Interaction volume radius: 10 \u00c5
Interaction volume height: 30 \u00c5
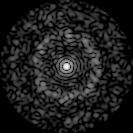
Disorder parameter: 0.7942